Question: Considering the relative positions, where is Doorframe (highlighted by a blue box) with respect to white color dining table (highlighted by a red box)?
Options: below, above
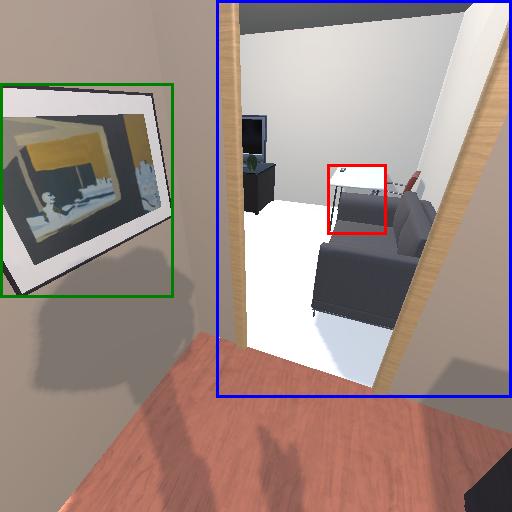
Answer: below